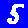
Digit: 5